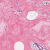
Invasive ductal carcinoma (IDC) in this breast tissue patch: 0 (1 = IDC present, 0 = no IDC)